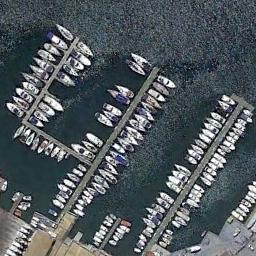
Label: harbor